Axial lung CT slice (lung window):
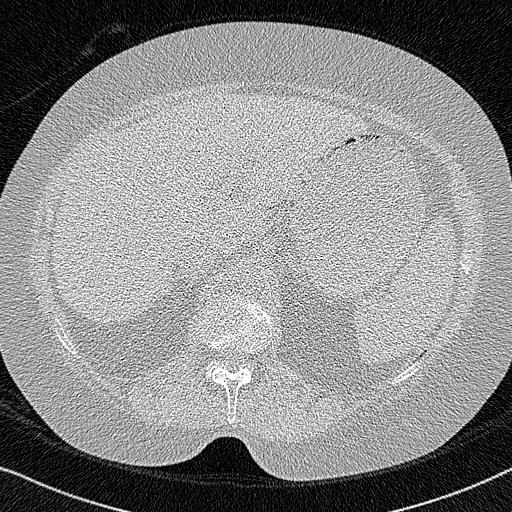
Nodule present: no